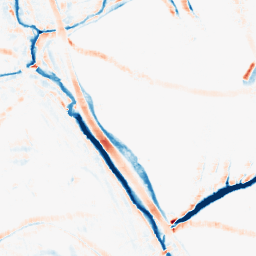
Category: morphological
Decomposition family: morphological_rect
Decomposition parameters: operation: average
width: 10
height: 10
Upsampling method: cubic_mitchell
Upsampling parameters: scale: 2
Upsampling scale: 2